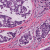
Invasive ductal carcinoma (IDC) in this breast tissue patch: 1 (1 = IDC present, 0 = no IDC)